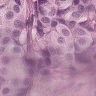
Metastatic tissue present: yes